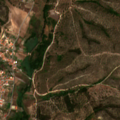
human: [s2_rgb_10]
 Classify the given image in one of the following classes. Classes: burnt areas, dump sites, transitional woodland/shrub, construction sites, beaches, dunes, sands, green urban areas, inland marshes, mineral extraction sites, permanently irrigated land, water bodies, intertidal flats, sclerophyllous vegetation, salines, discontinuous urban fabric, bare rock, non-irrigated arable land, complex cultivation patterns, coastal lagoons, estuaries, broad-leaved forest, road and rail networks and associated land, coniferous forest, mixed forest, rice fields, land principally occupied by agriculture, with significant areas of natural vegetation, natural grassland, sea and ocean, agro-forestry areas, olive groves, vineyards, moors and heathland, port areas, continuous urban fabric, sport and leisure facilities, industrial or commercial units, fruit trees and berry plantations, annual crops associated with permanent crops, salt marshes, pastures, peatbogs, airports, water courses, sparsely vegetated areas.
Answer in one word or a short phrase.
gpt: non-irrigated arable land, complex cultivation patterns, land principally occupied by agriculture, with significant areas of natural vegetation, mixed forest, transitional woodland/shrub